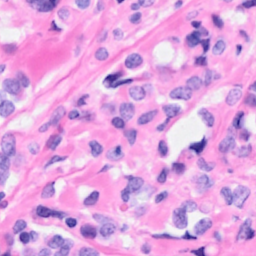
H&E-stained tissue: Breast